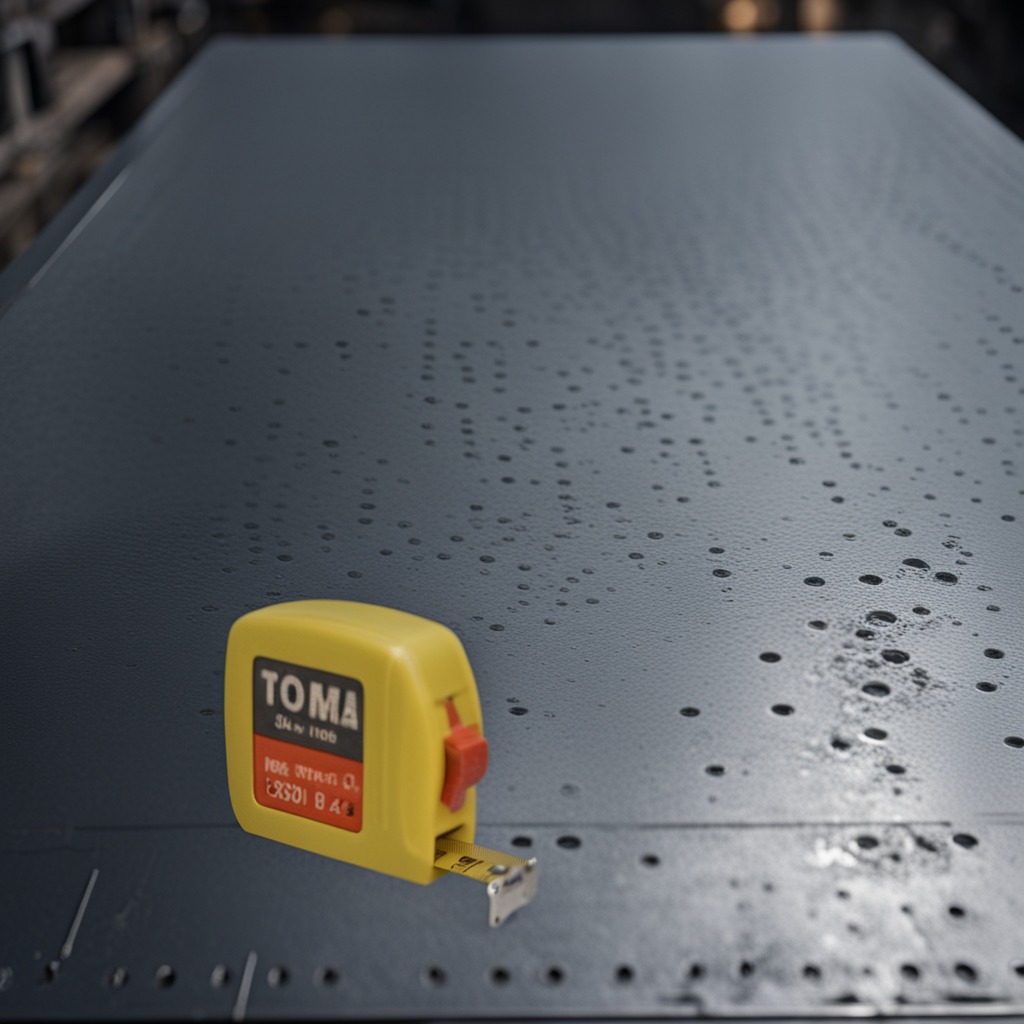
A measuring tape is lying on the cold steel table in a mining workshop.